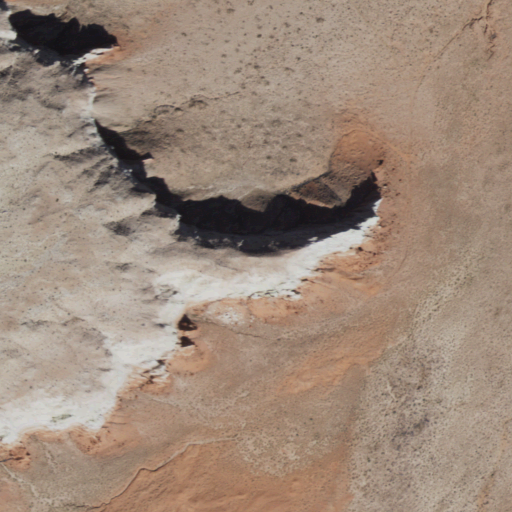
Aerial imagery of cliff(s) in Arizona named White Point containing shrub and grassland